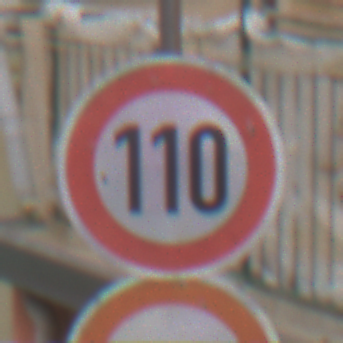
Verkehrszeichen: Geschwindigkeit110
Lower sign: UeberholverbotKraftfahrzeuge
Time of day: Midday
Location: Outdoor (Urban)
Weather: Overcast
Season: NotSpecified
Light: Natural